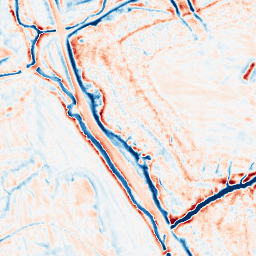
Category: edge_preserving
Decomposition family: bilateral
Decomposition parameters: d: 15
sigma_color: 75
sigma_space: 75
Upsampling method: cubic_catmull_rom
Upsampling parameters: scale: 4
Upsampling scale: 4